Aerial crown-view tile of a tropical tree (Barro Colorado Island, Panama), acquired 20250715:
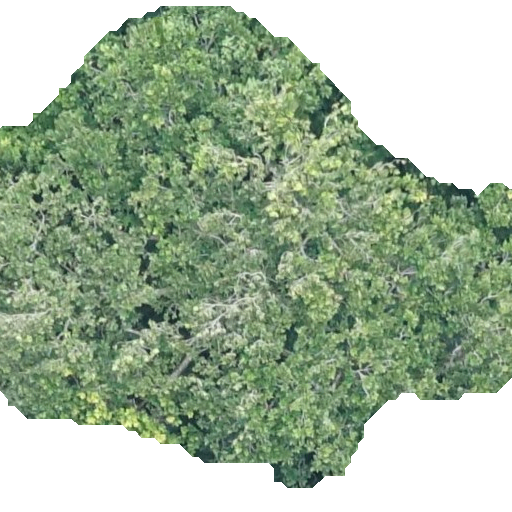
Species: Anacardium excelsum
GBIF accepted scientific name: Anacardium excelsum
Crown area: 296.804 m²